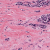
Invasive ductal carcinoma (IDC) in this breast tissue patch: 1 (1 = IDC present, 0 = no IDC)